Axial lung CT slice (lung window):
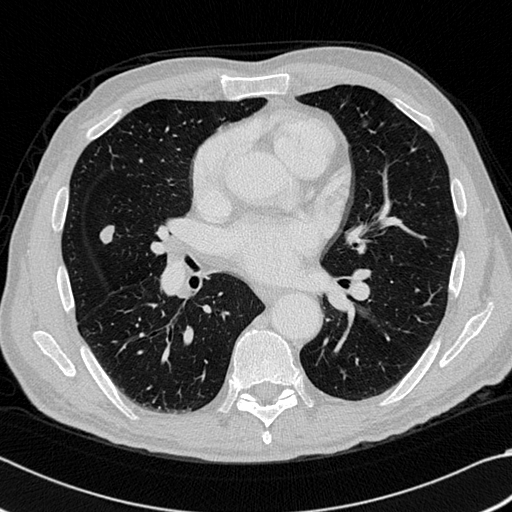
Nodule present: yes
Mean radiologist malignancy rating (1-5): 3